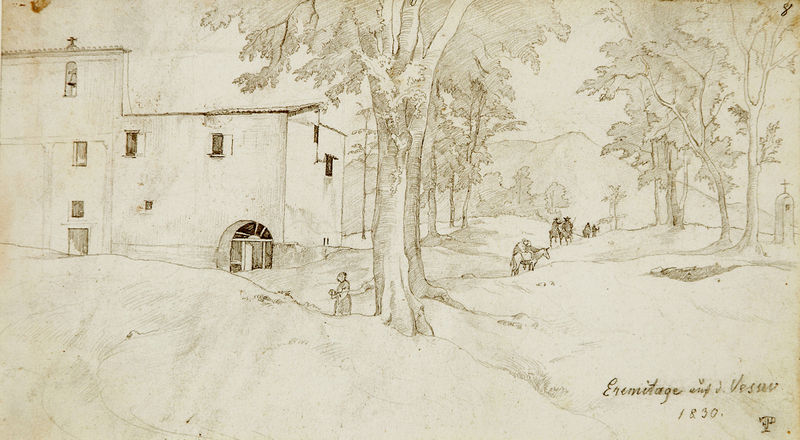
Titel: Die Eremitage auf dem Vesuv
Künstler: Friedrich Preller
Standort: Schweinfurt
Institution: Museum Georg Schäfer
Schlagwörter: baum, berg, blätter, dunkel, feder, himmel, laub, schatten, weiß, bäume, landschaft, menschen, stadt, braun, fenster, frau, hell, schwarz, skizze, tür, zeichnung, dach, gebäude, gras, haus, tier, tiere, weg, wiese, beige, mensch, stein, steine, signatur, baumstamm, horizont, häuser, hügel, stamm, kirche, land, klassizismus, blatt, wald, esel, pferd, pferde, reiter, deutschland, schrift, papier, bogen, italien, datierung, berge, gebirge, dächer, allee, grafik, graphik, schattierung, linien, bauernhof, hof, signiert, sepia, figuren, rundbogen, stämme, inschrift, jahreszahl, bauer, tor, eingang, tusche, unterschrift, kloster, kreuz, torbogen, vulkan, linie, linear, monogramm, schraffur, radierung, titel, text, schraffiert, bleistift, entwurf, stift, tinte, portal, glocke, grab, anwesen, gut, mauern, pfer, rinde, kapelle, gehöft, deutschrömer, vesuv, federzeichnung, kriche, tuschezeichnung, kruez, häsuer, gars, bildstock, pilger, grabstein, campagna, eremitage, eremitge, gehört, kampanien, kreuzglocke, vesuf, zeichnunug, 1830